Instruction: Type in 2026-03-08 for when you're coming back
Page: home
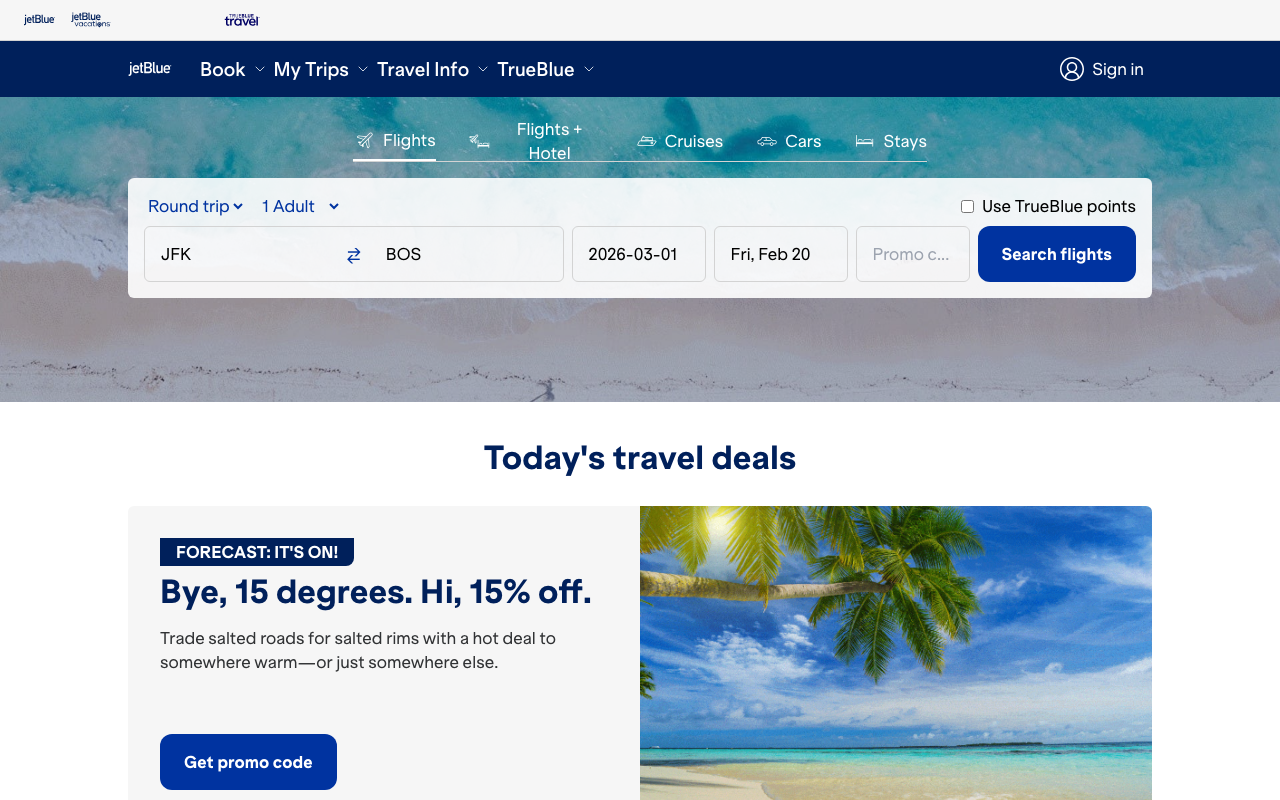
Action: type